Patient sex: M
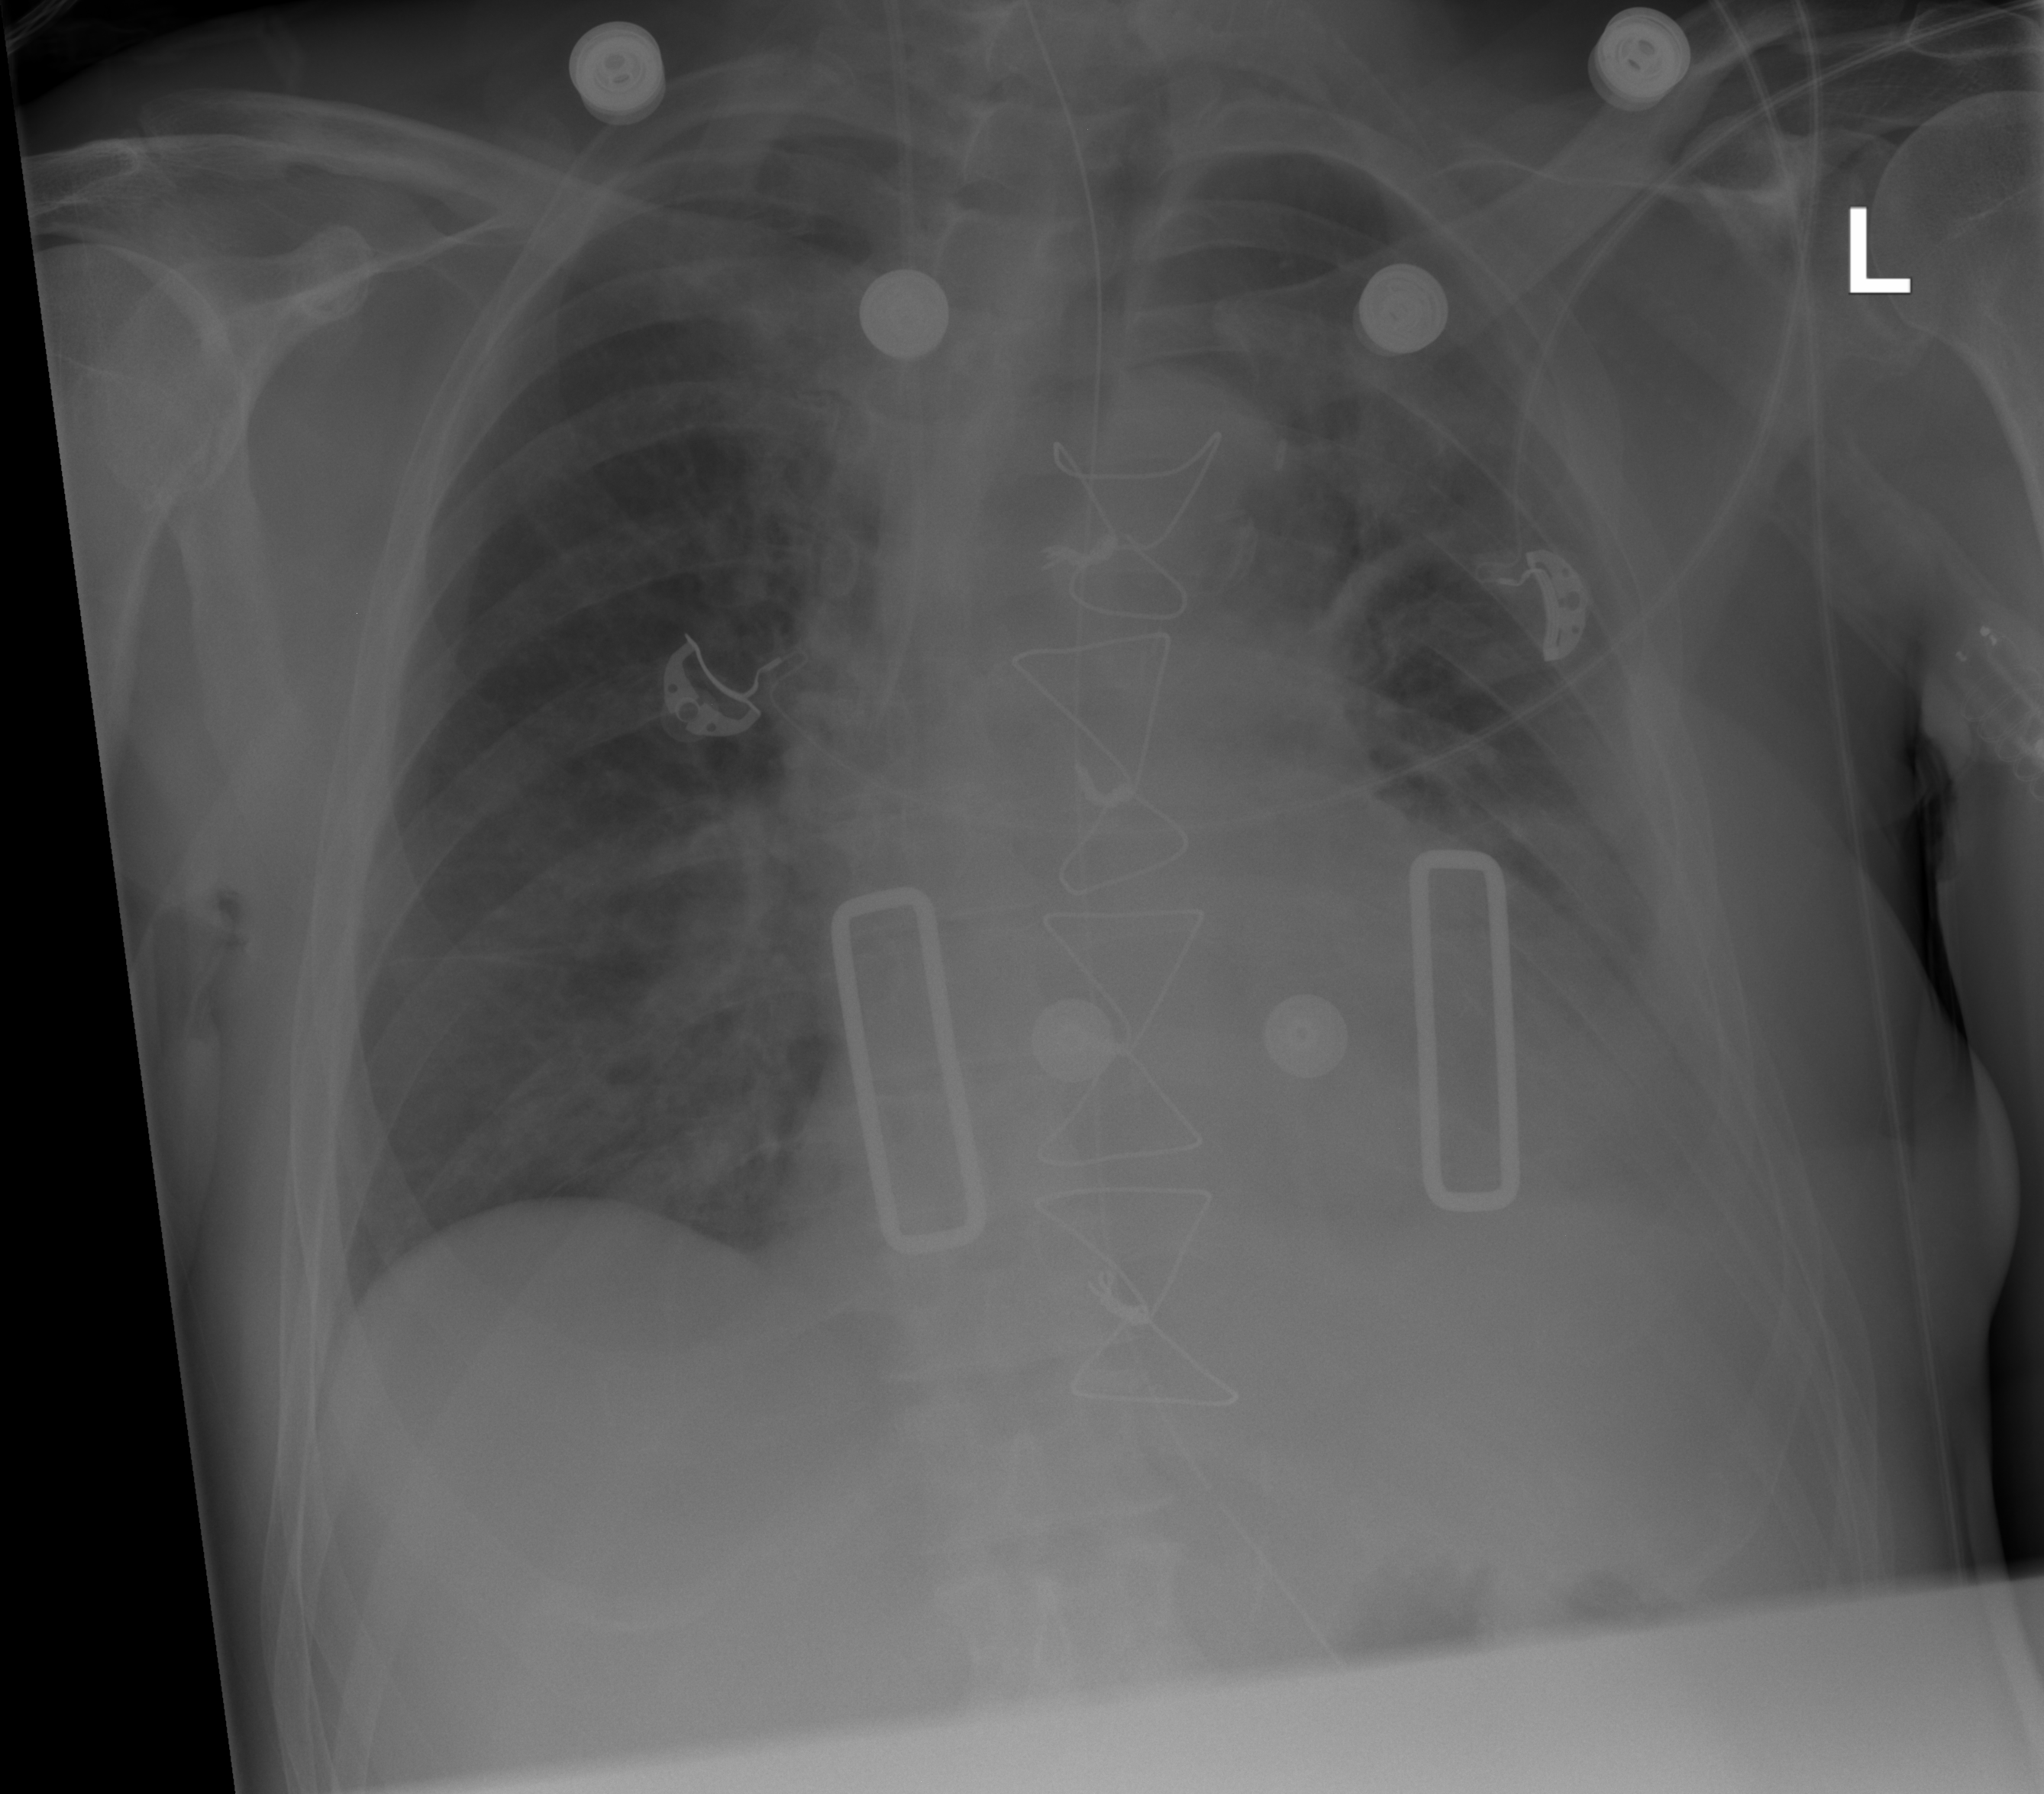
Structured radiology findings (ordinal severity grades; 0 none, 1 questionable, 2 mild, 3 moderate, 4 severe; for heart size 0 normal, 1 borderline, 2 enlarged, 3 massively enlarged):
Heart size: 2
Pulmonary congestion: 0
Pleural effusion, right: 0
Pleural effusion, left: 3
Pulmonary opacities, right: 0
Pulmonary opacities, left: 0
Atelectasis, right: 0
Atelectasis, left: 2